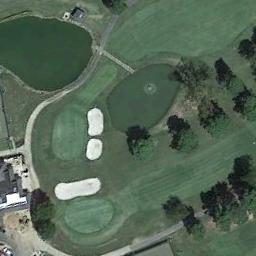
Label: golf_course